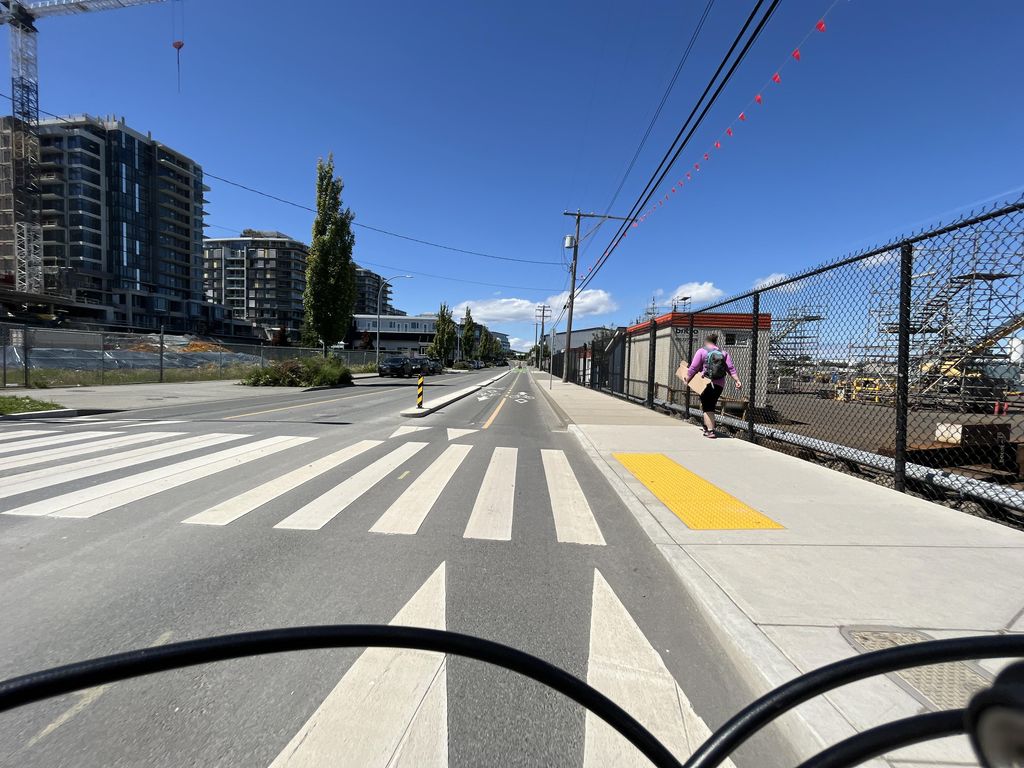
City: victoria